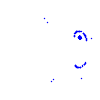
Particle: electron